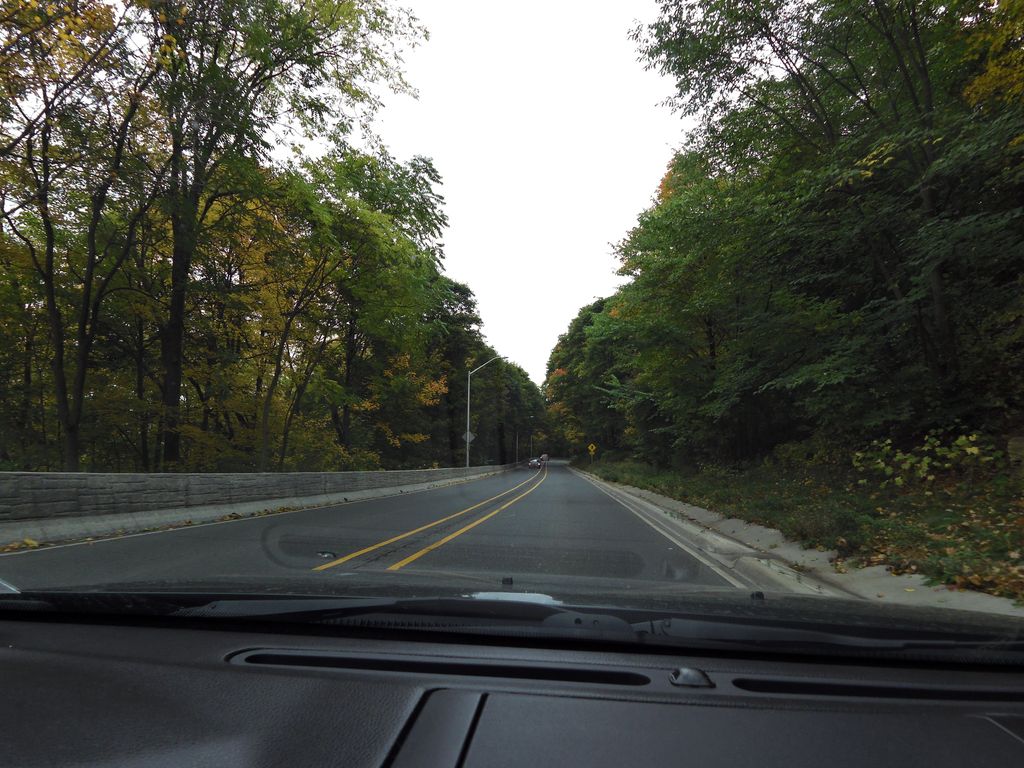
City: hamilton